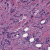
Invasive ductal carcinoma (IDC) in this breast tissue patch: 1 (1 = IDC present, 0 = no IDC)